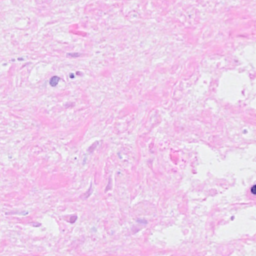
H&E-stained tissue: Breast